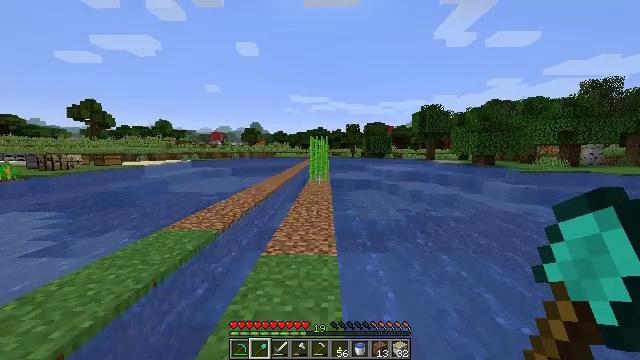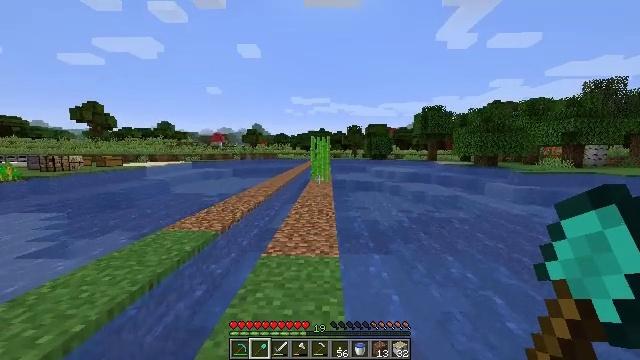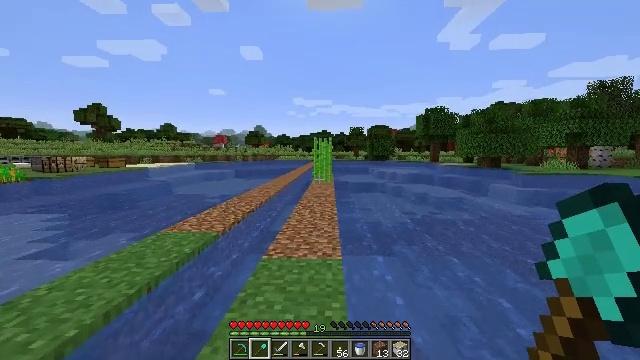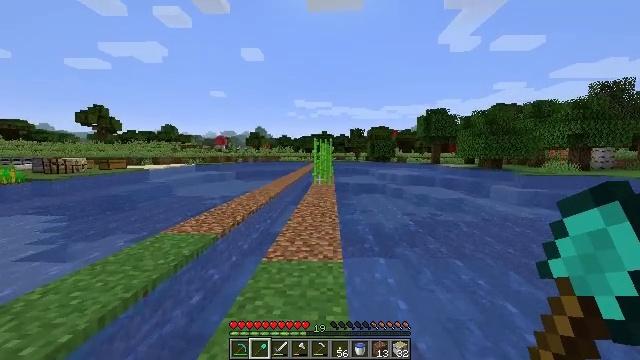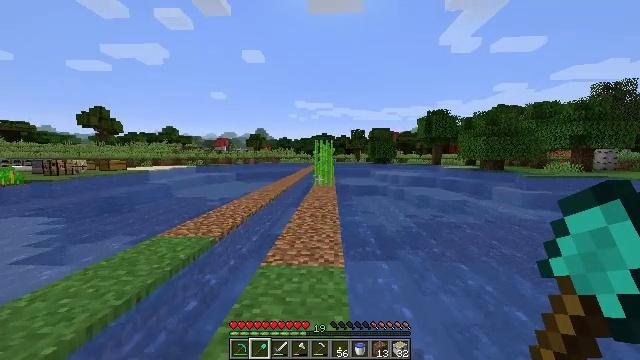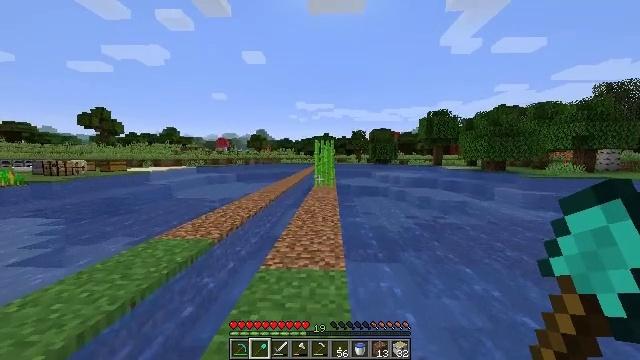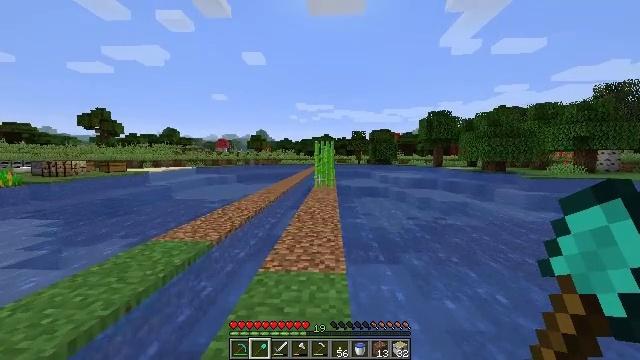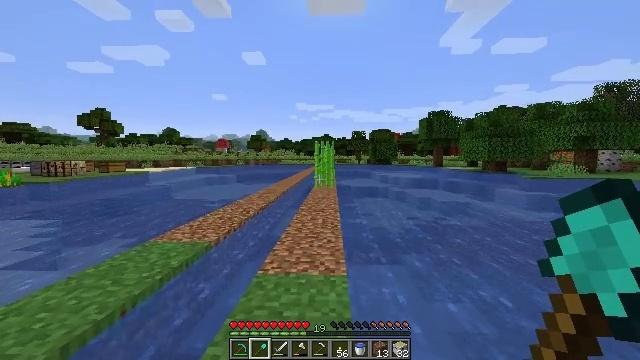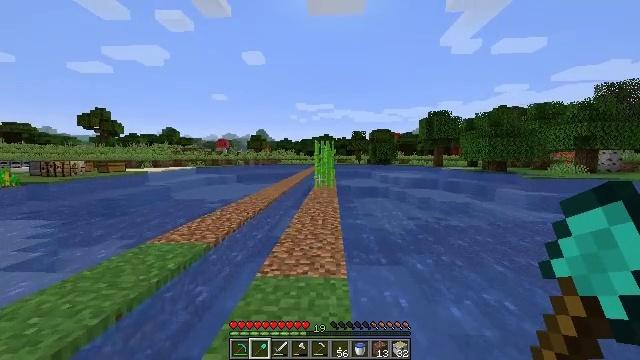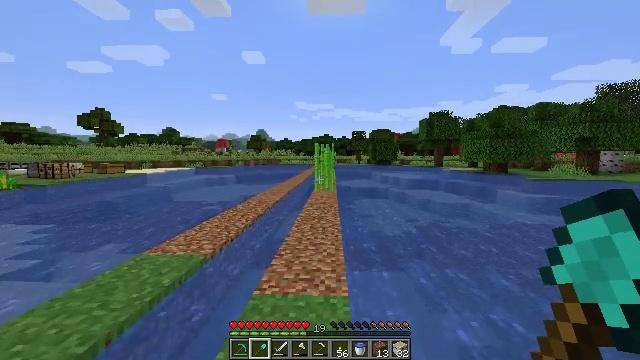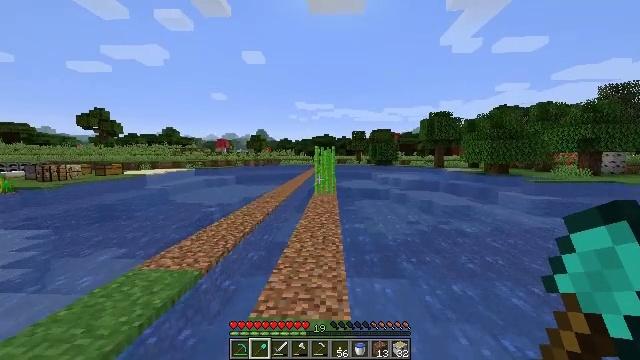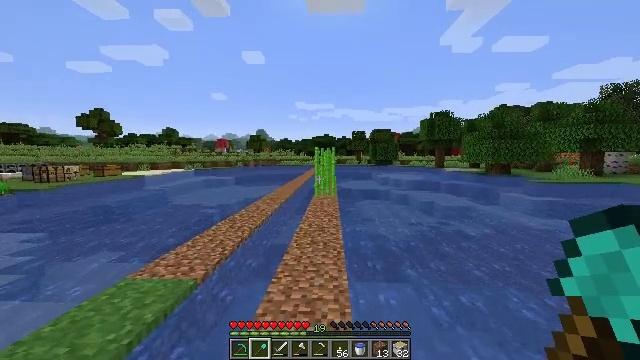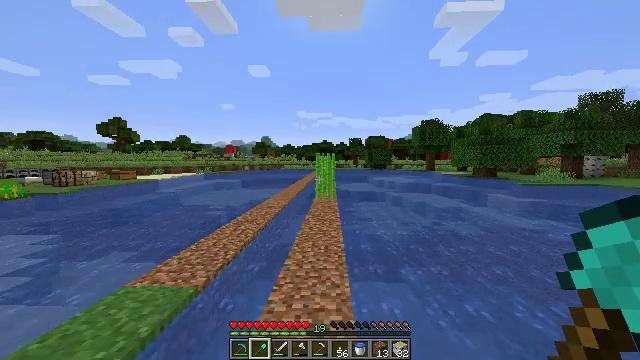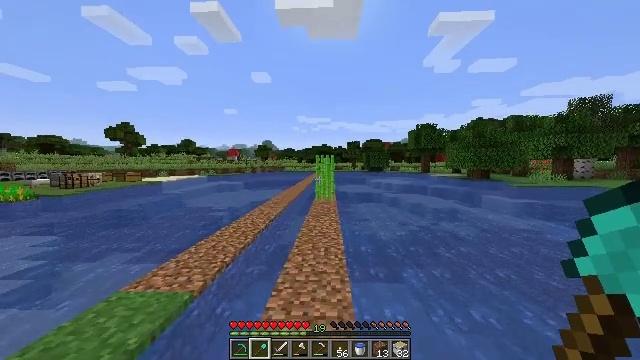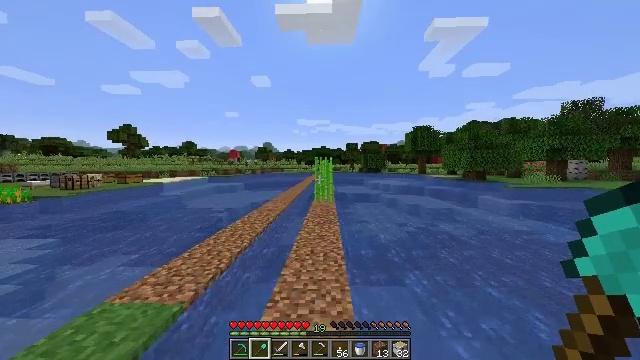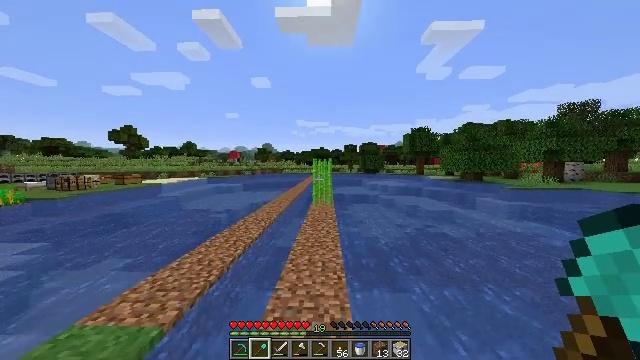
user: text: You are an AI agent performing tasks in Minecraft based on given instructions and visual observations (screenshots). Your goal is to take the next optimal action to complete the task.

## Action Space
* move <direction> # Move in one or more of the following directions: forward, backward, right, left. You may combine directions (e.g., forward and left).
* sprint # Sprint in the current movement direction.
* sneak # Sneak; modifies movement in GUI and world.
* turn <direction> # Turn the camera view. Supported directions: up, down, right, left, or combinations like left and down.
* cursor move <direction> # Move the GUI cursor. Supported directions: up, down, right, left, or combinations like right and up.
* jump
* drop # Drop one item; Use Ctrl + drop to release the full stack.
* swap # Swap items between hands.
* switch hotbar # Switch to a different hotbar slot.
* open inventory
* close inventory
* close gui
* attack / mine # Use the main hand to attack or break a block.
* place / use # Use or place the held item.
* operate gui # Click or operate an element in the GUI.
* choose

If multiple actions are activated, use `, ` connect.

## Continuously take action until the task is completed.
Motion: motion action
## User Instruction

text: Mine the sugar cane near rivers.
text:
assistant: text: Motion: move forward, sneak
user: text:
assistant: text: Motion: move forward, sneak
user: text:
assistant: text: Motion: move forward, sneak
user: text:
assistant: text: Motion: move forward, sneak
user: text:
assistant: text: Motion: move forward, sneak
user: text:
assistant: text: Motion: move forward, sneak
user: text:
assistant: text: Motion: move forward, sneak
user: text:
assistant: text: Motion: move forward
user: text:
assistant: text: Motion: move forward
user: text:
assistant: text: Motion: move forward
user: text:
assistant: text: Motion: move forward, sprint
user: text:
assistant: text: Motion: move forward, sprint
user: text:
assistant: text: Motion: move forward, sprint
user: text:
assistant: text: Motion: move forward, sprint
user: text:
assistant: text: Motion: move forward, sprint
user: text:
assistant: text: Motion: move forward, sprint
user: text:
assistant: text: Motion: move forward, sprint
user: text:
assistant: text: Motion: move forward, sprint
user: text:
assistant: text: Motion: move forward, sprint
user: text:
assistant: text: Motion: move forward, sprint
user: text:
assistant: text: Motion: move forward, sprint
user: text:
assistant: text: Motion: move forward, sprint
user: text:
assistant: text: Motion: move forward, sprint
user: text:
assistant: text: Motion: move forward, sprint
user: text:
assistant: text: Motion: move forward, sprint
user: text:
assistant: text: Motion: move forward, sprint
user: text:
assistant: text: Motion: move forward, sprint
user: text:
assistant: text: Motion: move forward, sprint
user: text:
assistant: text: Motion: move forward, sprint
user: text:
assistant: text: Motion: move forward, sprint